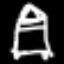
Label: bed